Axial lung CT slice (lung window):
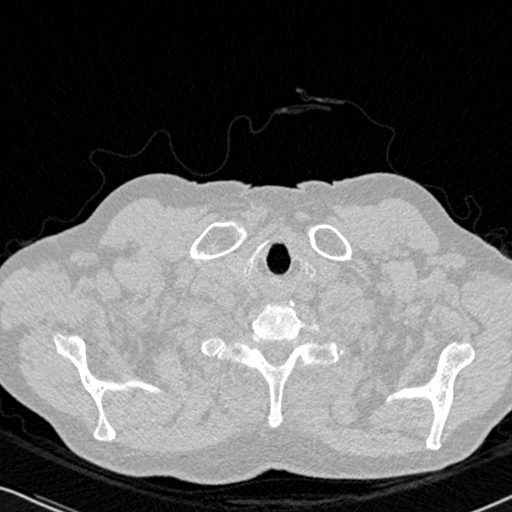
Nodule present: no